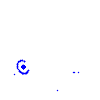
Particle: pion